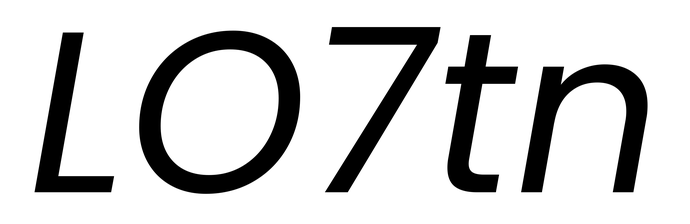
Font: Poppins-Italic